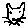
Label: cat